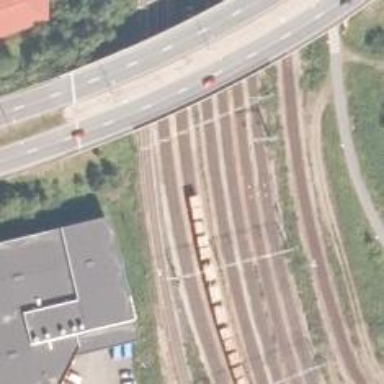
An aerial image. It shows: Electrified rail siding with contact line.